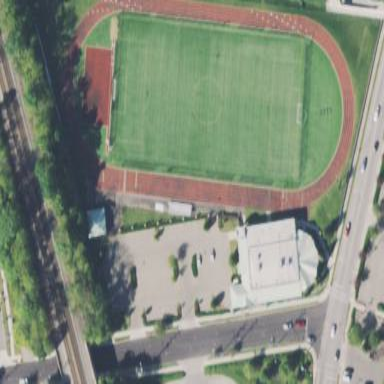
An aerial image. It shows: Sports centre in the leisure land.